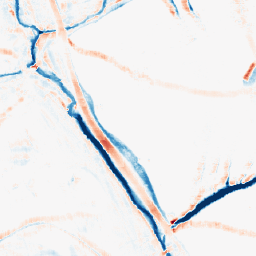
Category: morphological
Decomposition family: morphological_rect
Decomposition parameters: operation: average
width: 10
height: 10
Upsampling method: area
Upsampling parameters: scale: 2
Upsampling scale: 2